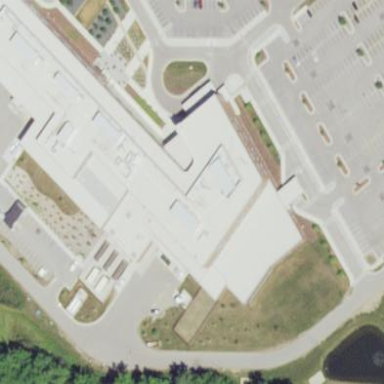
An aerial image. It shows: Hospital building.